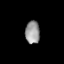
Tissue: lung
Cell type: Epithelial cells
Senescence score: 0.6011
Nuclear area (px): 325
Mean DAPI intensity: 151.243